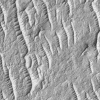
Atmospheric dust classification: not_dusty